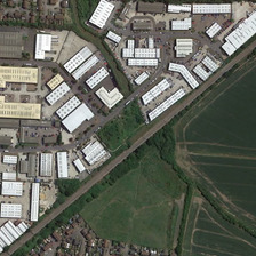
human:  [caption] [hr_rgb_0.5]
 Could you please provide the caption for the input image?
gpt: There are many white buildings and many green plants on both sides of a road.

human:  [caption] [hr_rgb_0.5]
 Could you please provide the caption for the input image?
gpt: Many white buildings and many green plants are on both sides of the road.

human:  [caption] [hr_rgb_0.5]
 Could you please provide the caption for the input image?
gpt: There are many white buildings and many green plants on both sides of the road.

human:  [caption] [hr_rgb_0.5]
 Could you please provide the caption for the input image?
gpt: The road is lined with white and green plants.

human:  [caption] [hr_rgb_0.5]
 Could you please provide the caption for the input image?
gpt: There are many white buildings and many green plants on both sides of a street.